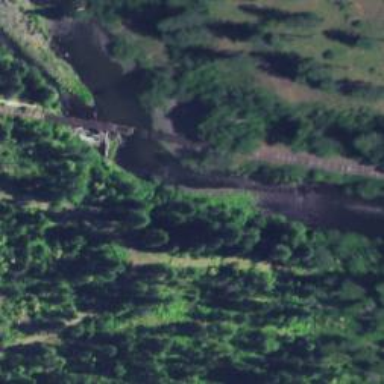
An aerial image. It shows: Abandoned bridge over disused railway.